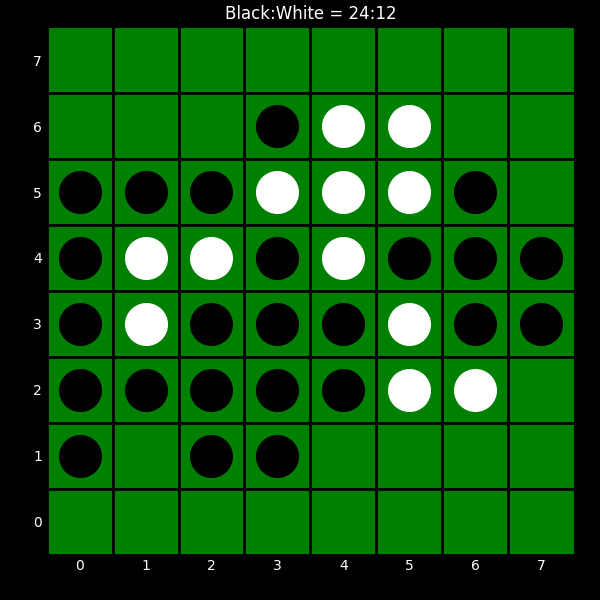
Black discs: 24
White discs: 12